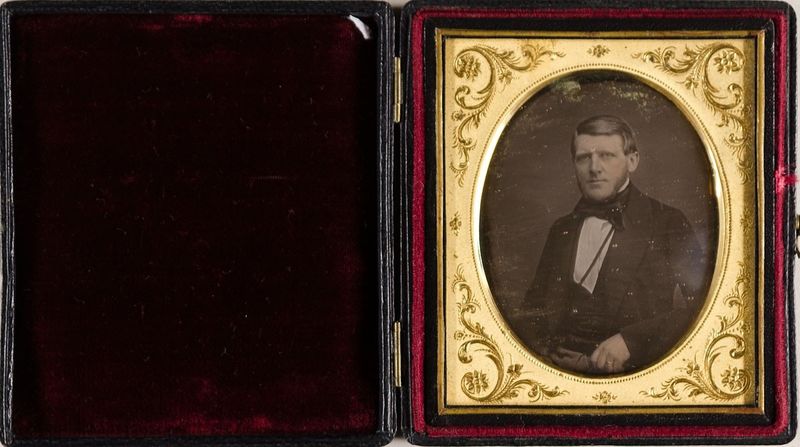
Titel: C. G. A. Lattmann, der Vater des Senators Lattmann
Standort: Hamburg
Institution: Museum für Kunst und Gewerbe Hamburg
Schlagwörter: mann, portrait, foto, fotografie, photographie, photo, etui, lichtbild, daguerreotypie, bildwerke, angewandte und bildende kunst, hessische systematik, porträt, porträtfotografie, porträtphotographie, hüftbild